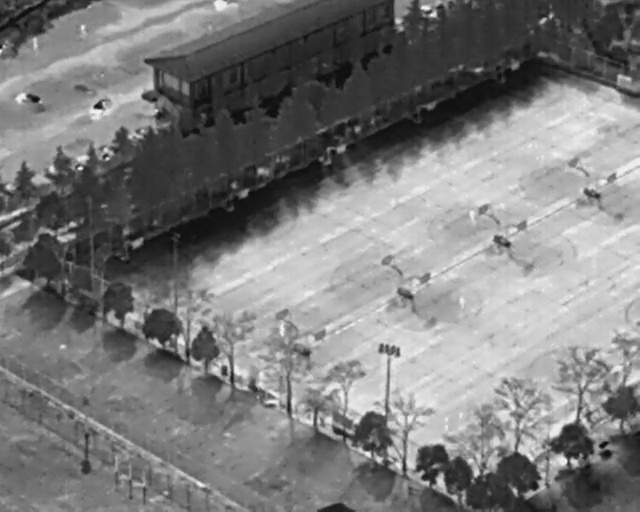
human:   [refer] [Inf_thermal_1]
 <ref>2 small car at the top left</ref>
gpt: <box>[[3, 16, 6, 23, 44], [13, 19, 17, 22, 30]]</box>

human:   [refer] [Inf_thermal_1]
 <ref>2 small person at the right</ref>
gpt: <box>[[72, 41, 75, 42, 2], [71, 58, 73, 59, 2]]</box>